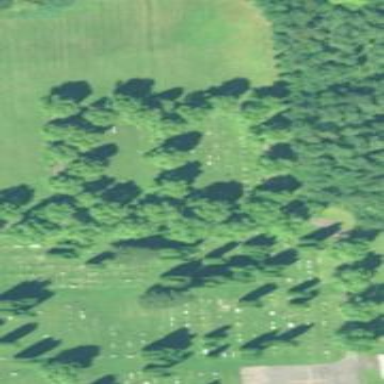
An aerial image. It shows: Cemetery with graves.